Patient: sex M, age 65
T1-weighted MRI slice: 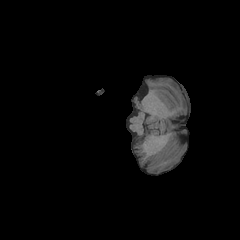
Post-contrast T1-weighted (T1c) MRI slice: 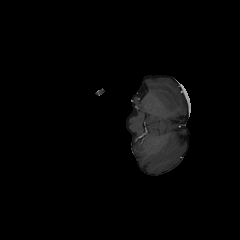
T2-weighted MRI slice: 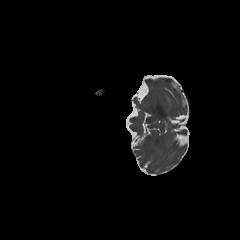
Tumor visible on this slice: no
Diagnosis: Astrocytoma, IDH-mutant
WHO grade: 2